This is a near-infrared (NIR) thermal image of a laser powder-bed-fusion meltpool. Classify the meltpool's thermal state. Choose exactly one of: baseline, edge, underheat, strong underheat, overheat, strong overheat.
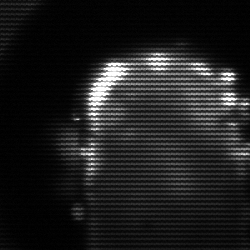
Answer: baseline